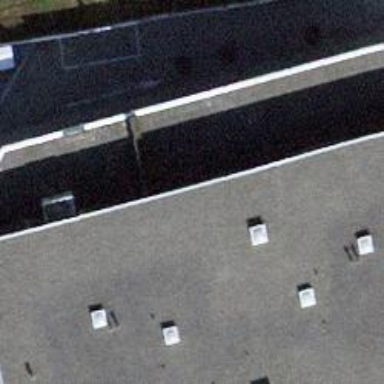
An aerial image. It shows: Flat roof on building.